Breast ultrasound image
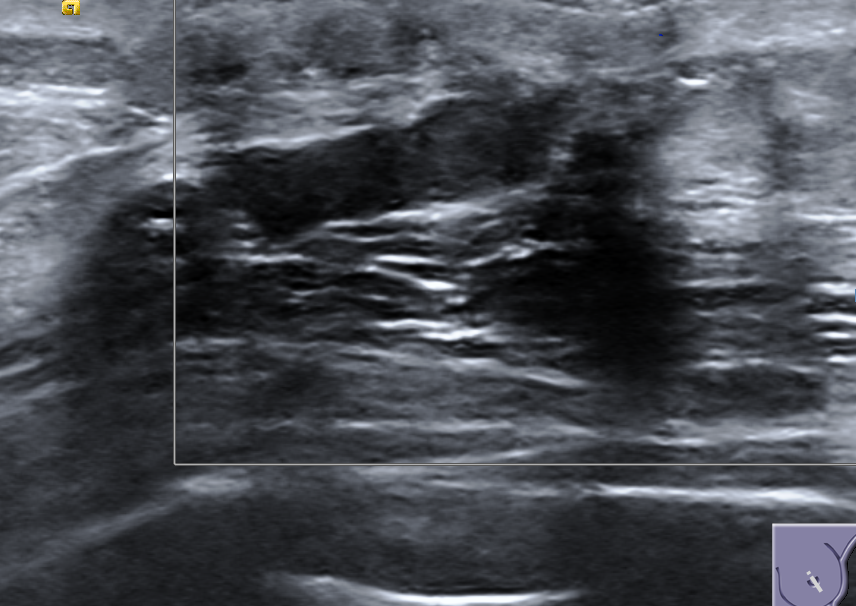
Diagnosis: benign